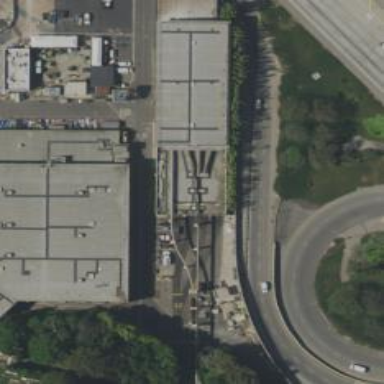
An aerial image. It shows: Monorail bridge leading to yard service area.